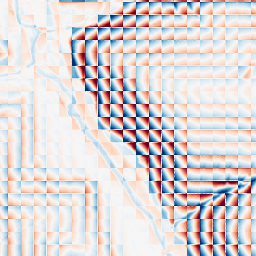
Category: wavelet
Decomposition family: wavelet_biorthogonal
Decomposition parameters: wavelet: bior1.3
level: 4
Upsampling method: regularized
Upsampling parameters: scale: 2
lambda_reg: 0.001
Upsampling scale: 2